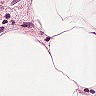
Metastatic tissue present: no